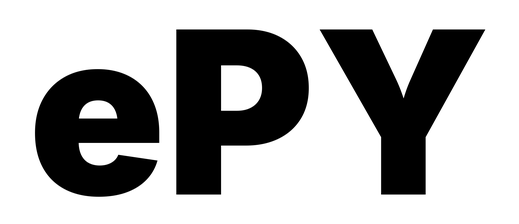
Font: Inter_Black